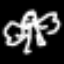
Label: angel